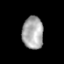
Tissue: prostate
Cell type: T cells
Senescence score: 0.3296
Nuclear area (px): 662
Mean DAPI intensity: 170.964